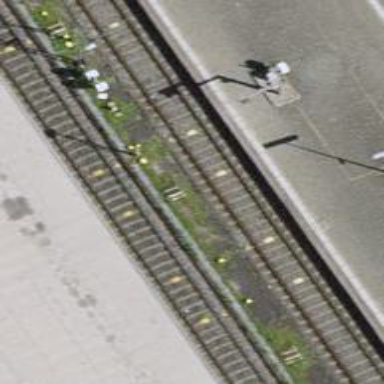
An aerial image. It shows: Stop position for public transport on the railway.